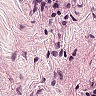
Metastatic tissue present: no